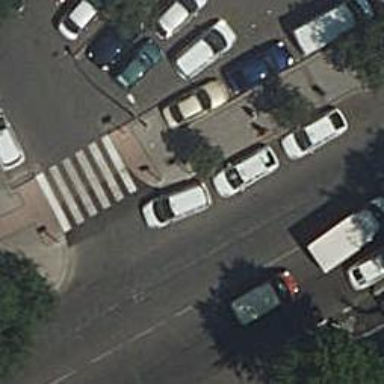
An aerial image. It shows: Taxi stand.